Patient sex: M
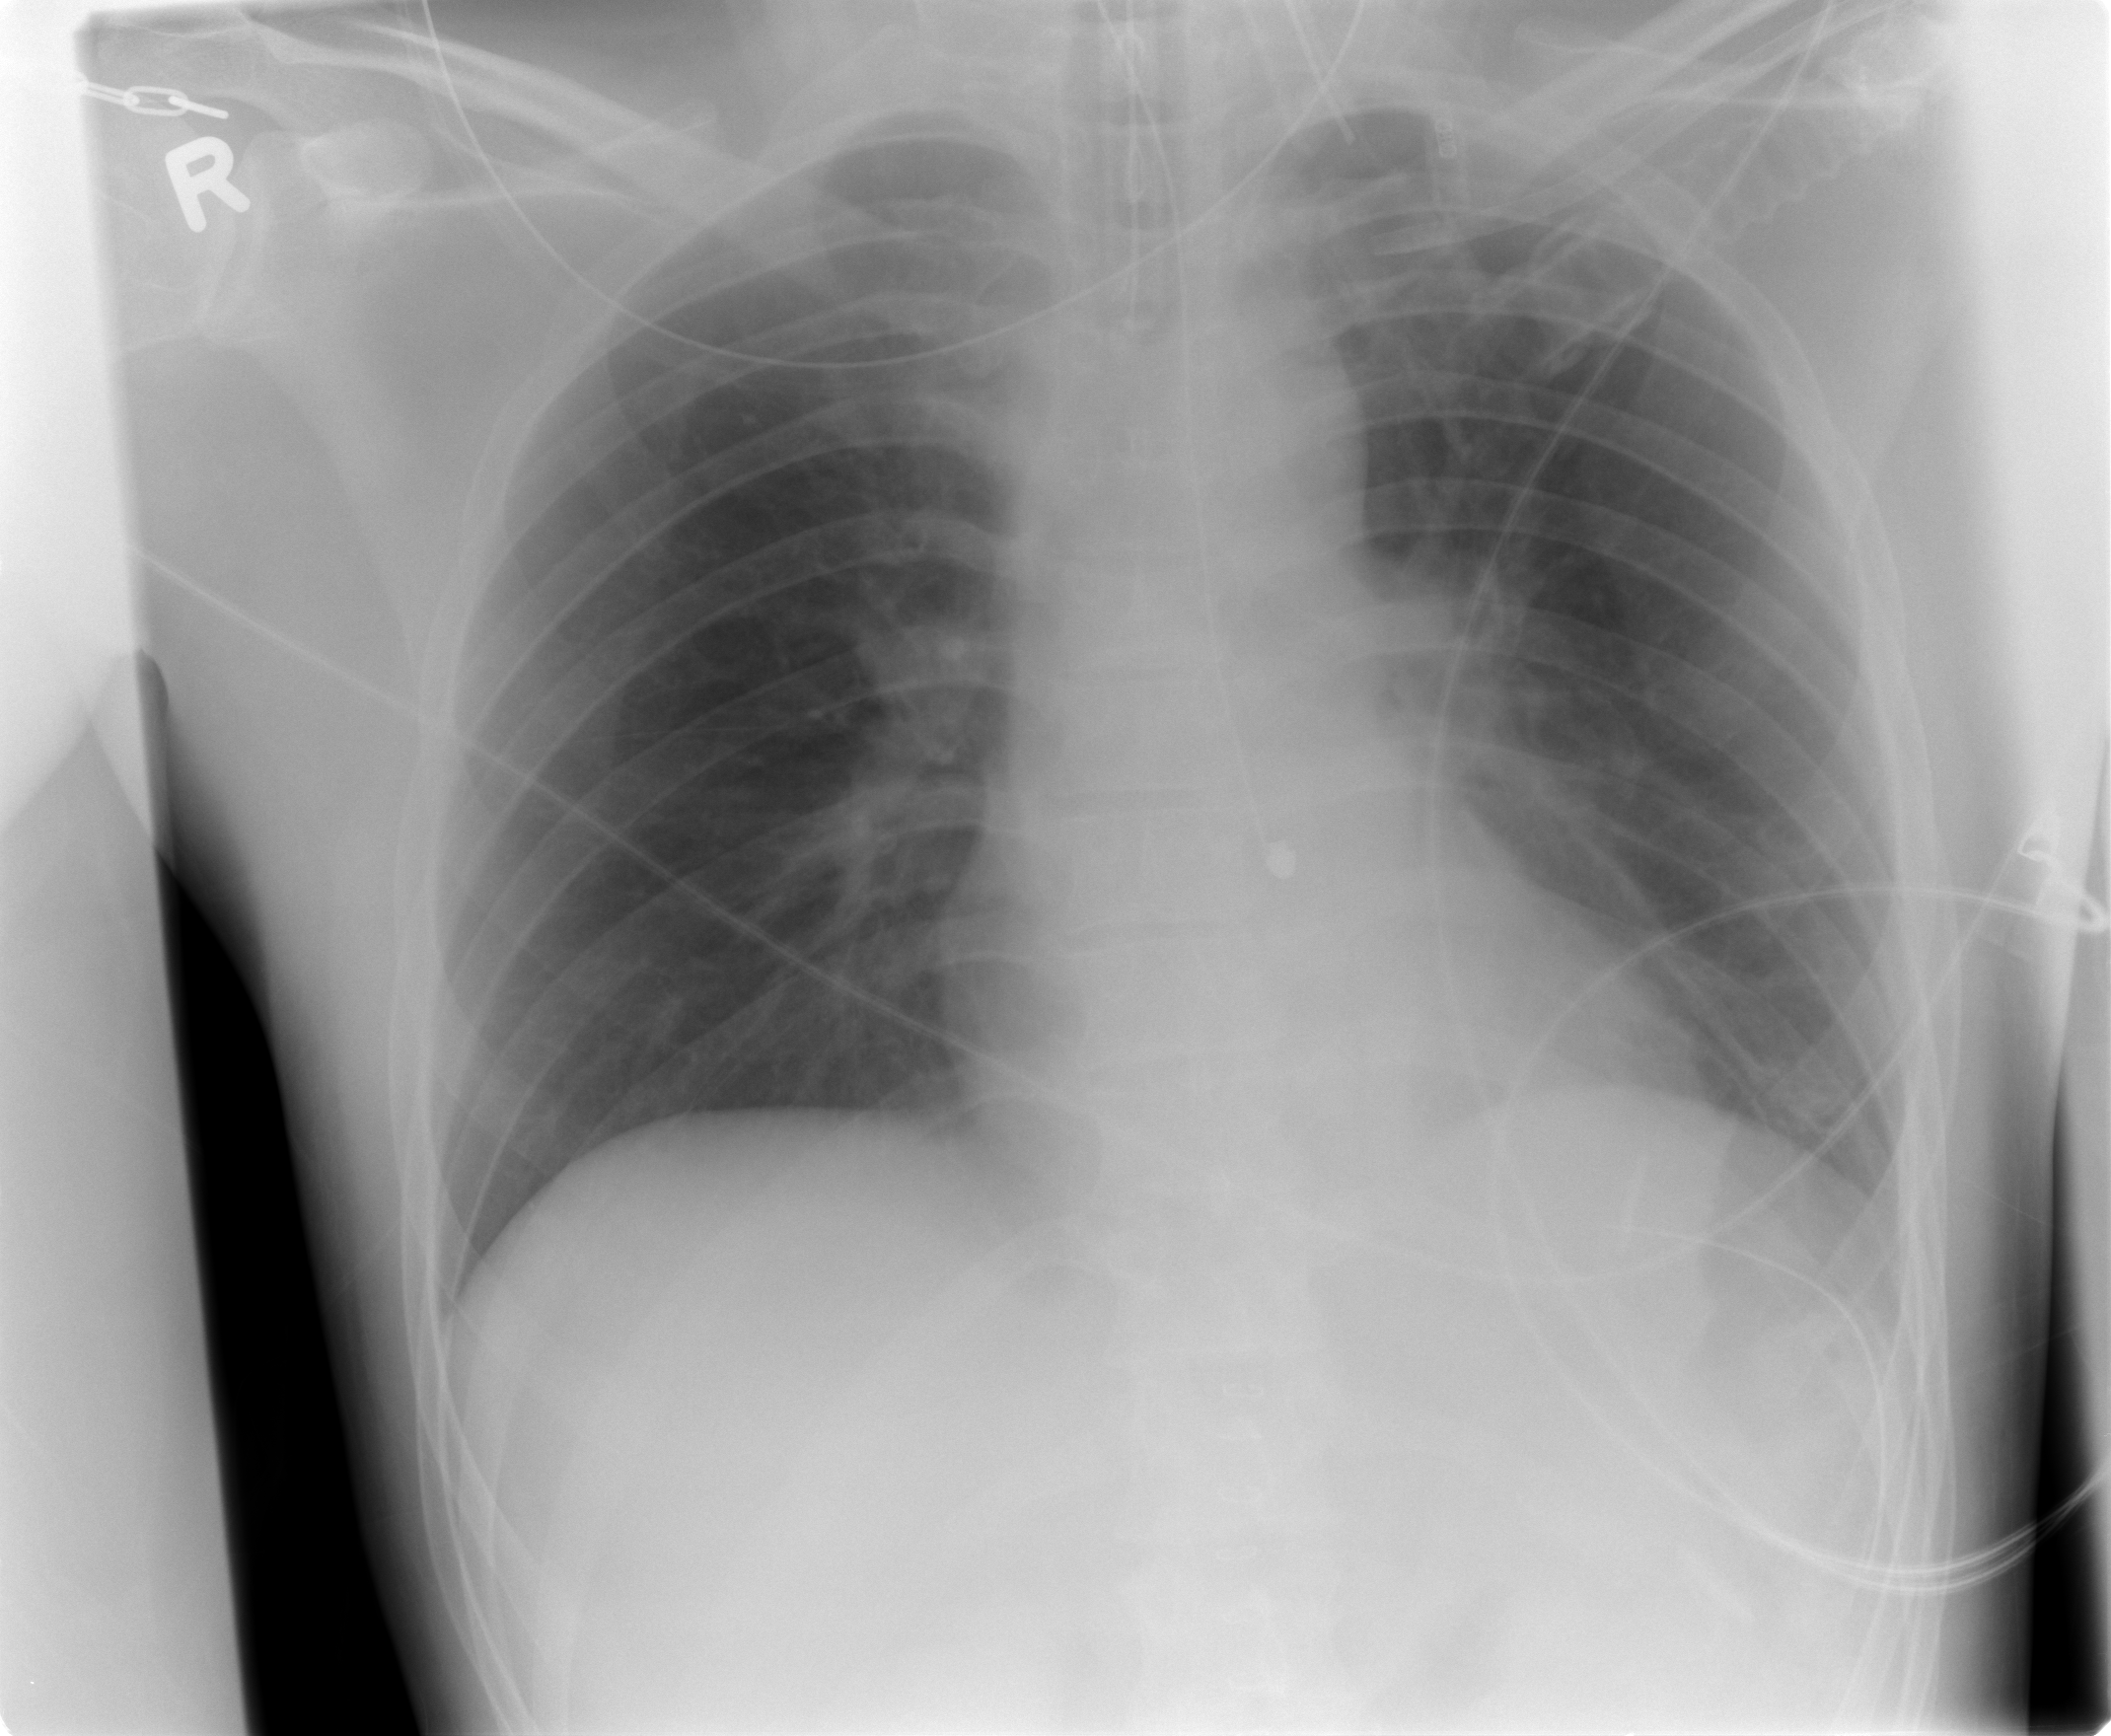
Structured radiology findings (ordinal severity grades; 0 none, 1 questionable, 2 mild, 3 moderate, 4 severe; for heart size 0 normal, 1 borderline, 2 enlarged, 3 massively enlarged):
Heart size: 0
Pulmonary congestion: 0
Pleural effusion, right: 0
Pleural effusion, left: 0
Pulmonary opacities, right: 0
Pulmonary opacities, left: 2
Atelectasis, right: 0
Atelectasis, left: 2